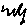
Label: zigzag